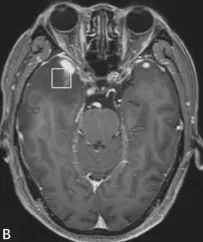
(B) Positioning image of single-voxel magnetic resonance (MR) spectroscopy.
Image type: radiology (mri)